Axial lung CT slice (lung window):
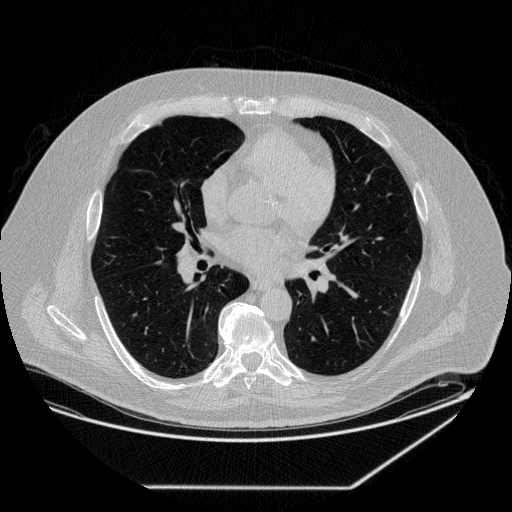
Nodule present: no